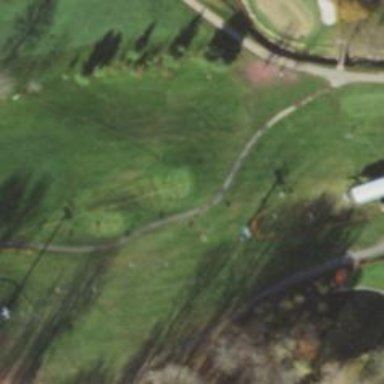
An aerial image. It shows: Path for golf carts.